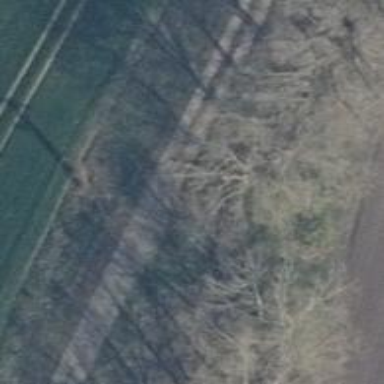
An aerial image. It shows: Row of trees in natural setting.